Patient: sex F, age 60
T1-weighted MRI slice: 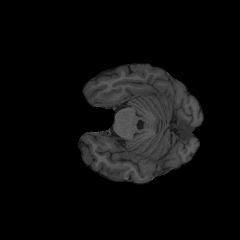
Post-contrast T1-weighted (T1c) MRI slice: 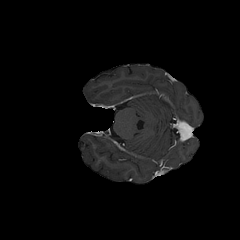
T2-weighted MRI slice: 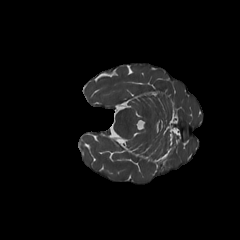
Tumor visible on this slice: no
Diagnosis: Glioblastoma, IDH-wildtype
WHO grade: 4